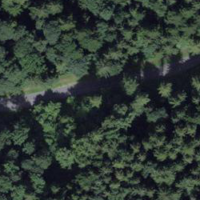
EUNIS habitat code: 43
Species observed at this site:
Geranium robertianum
Vincetoxicum hirundinaria